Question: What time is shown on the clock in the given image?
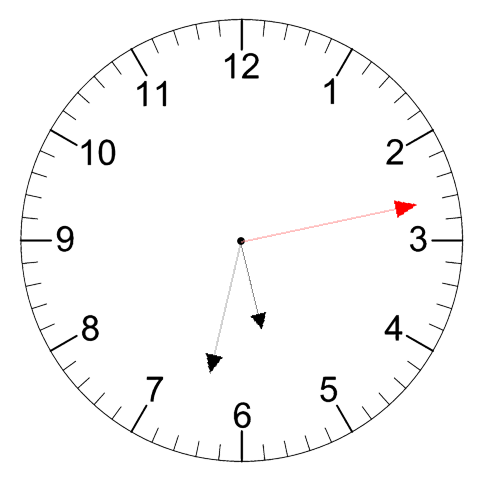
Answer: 05:32:13